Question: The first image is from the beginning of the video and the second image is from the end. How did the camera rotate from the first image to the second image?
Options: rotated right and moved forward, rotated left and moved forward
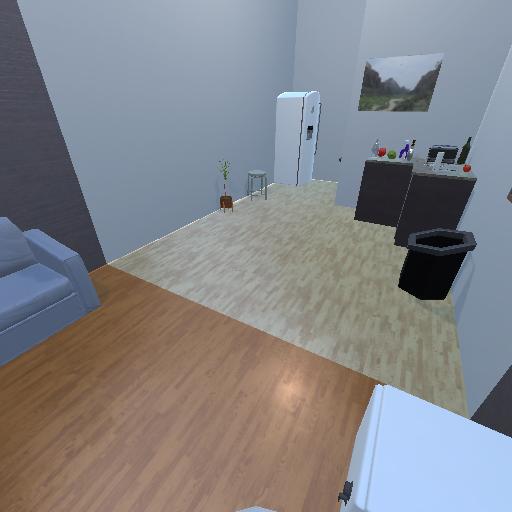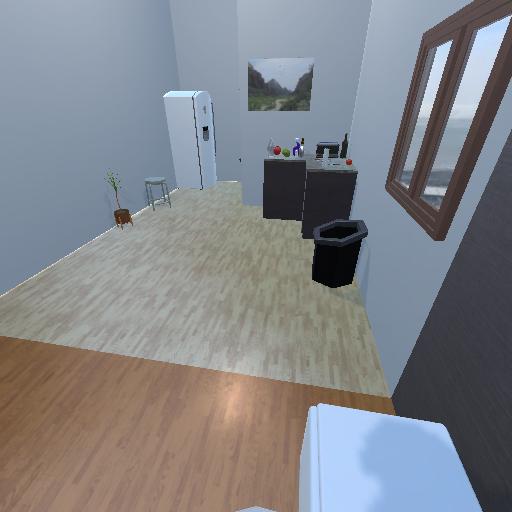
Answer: rotated right and moved forward